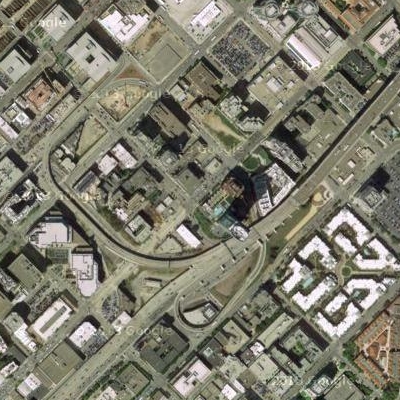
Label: Industry